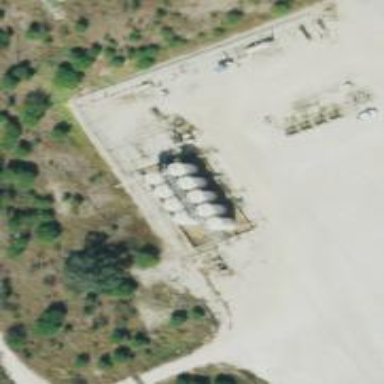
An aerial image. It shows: Storage tank with man-made structure.